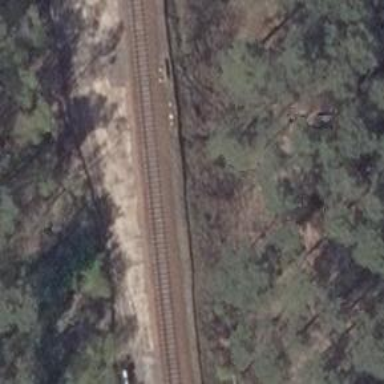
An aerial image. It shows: Railway signal.